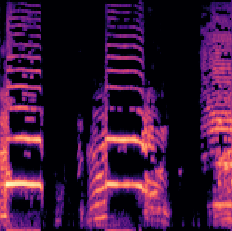
Sound class: Cow